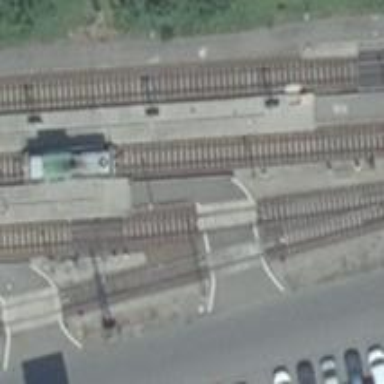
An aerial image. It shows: Rail yard with electrified contact lines for the railway.